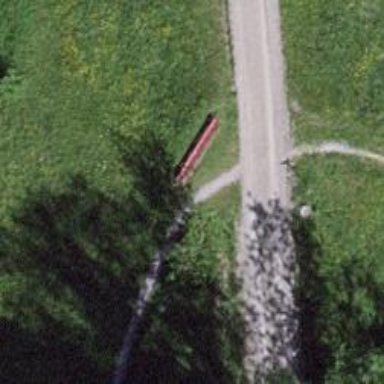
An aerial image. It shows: Red bench.